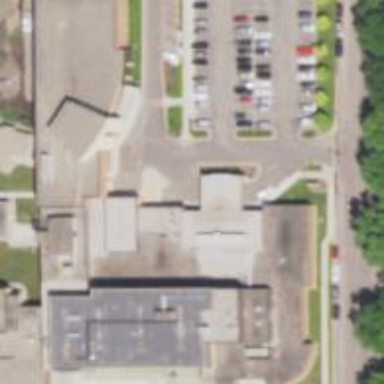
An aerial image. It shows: Entrance designated for emergency wards.